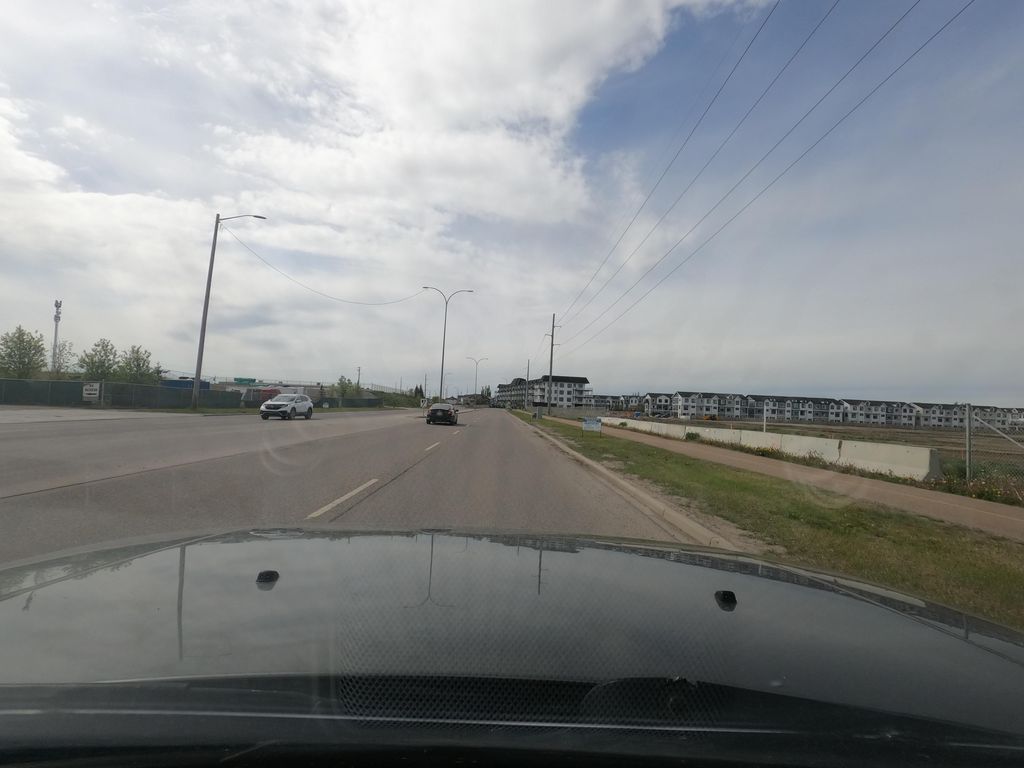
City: calgary